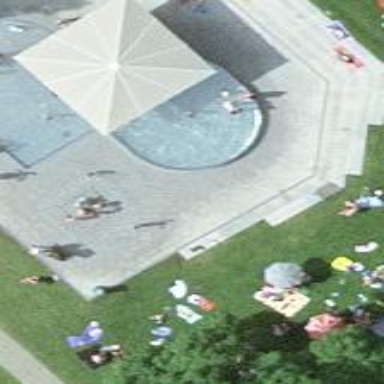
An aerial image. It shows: Swimming pool located in leisure land.